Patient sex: F
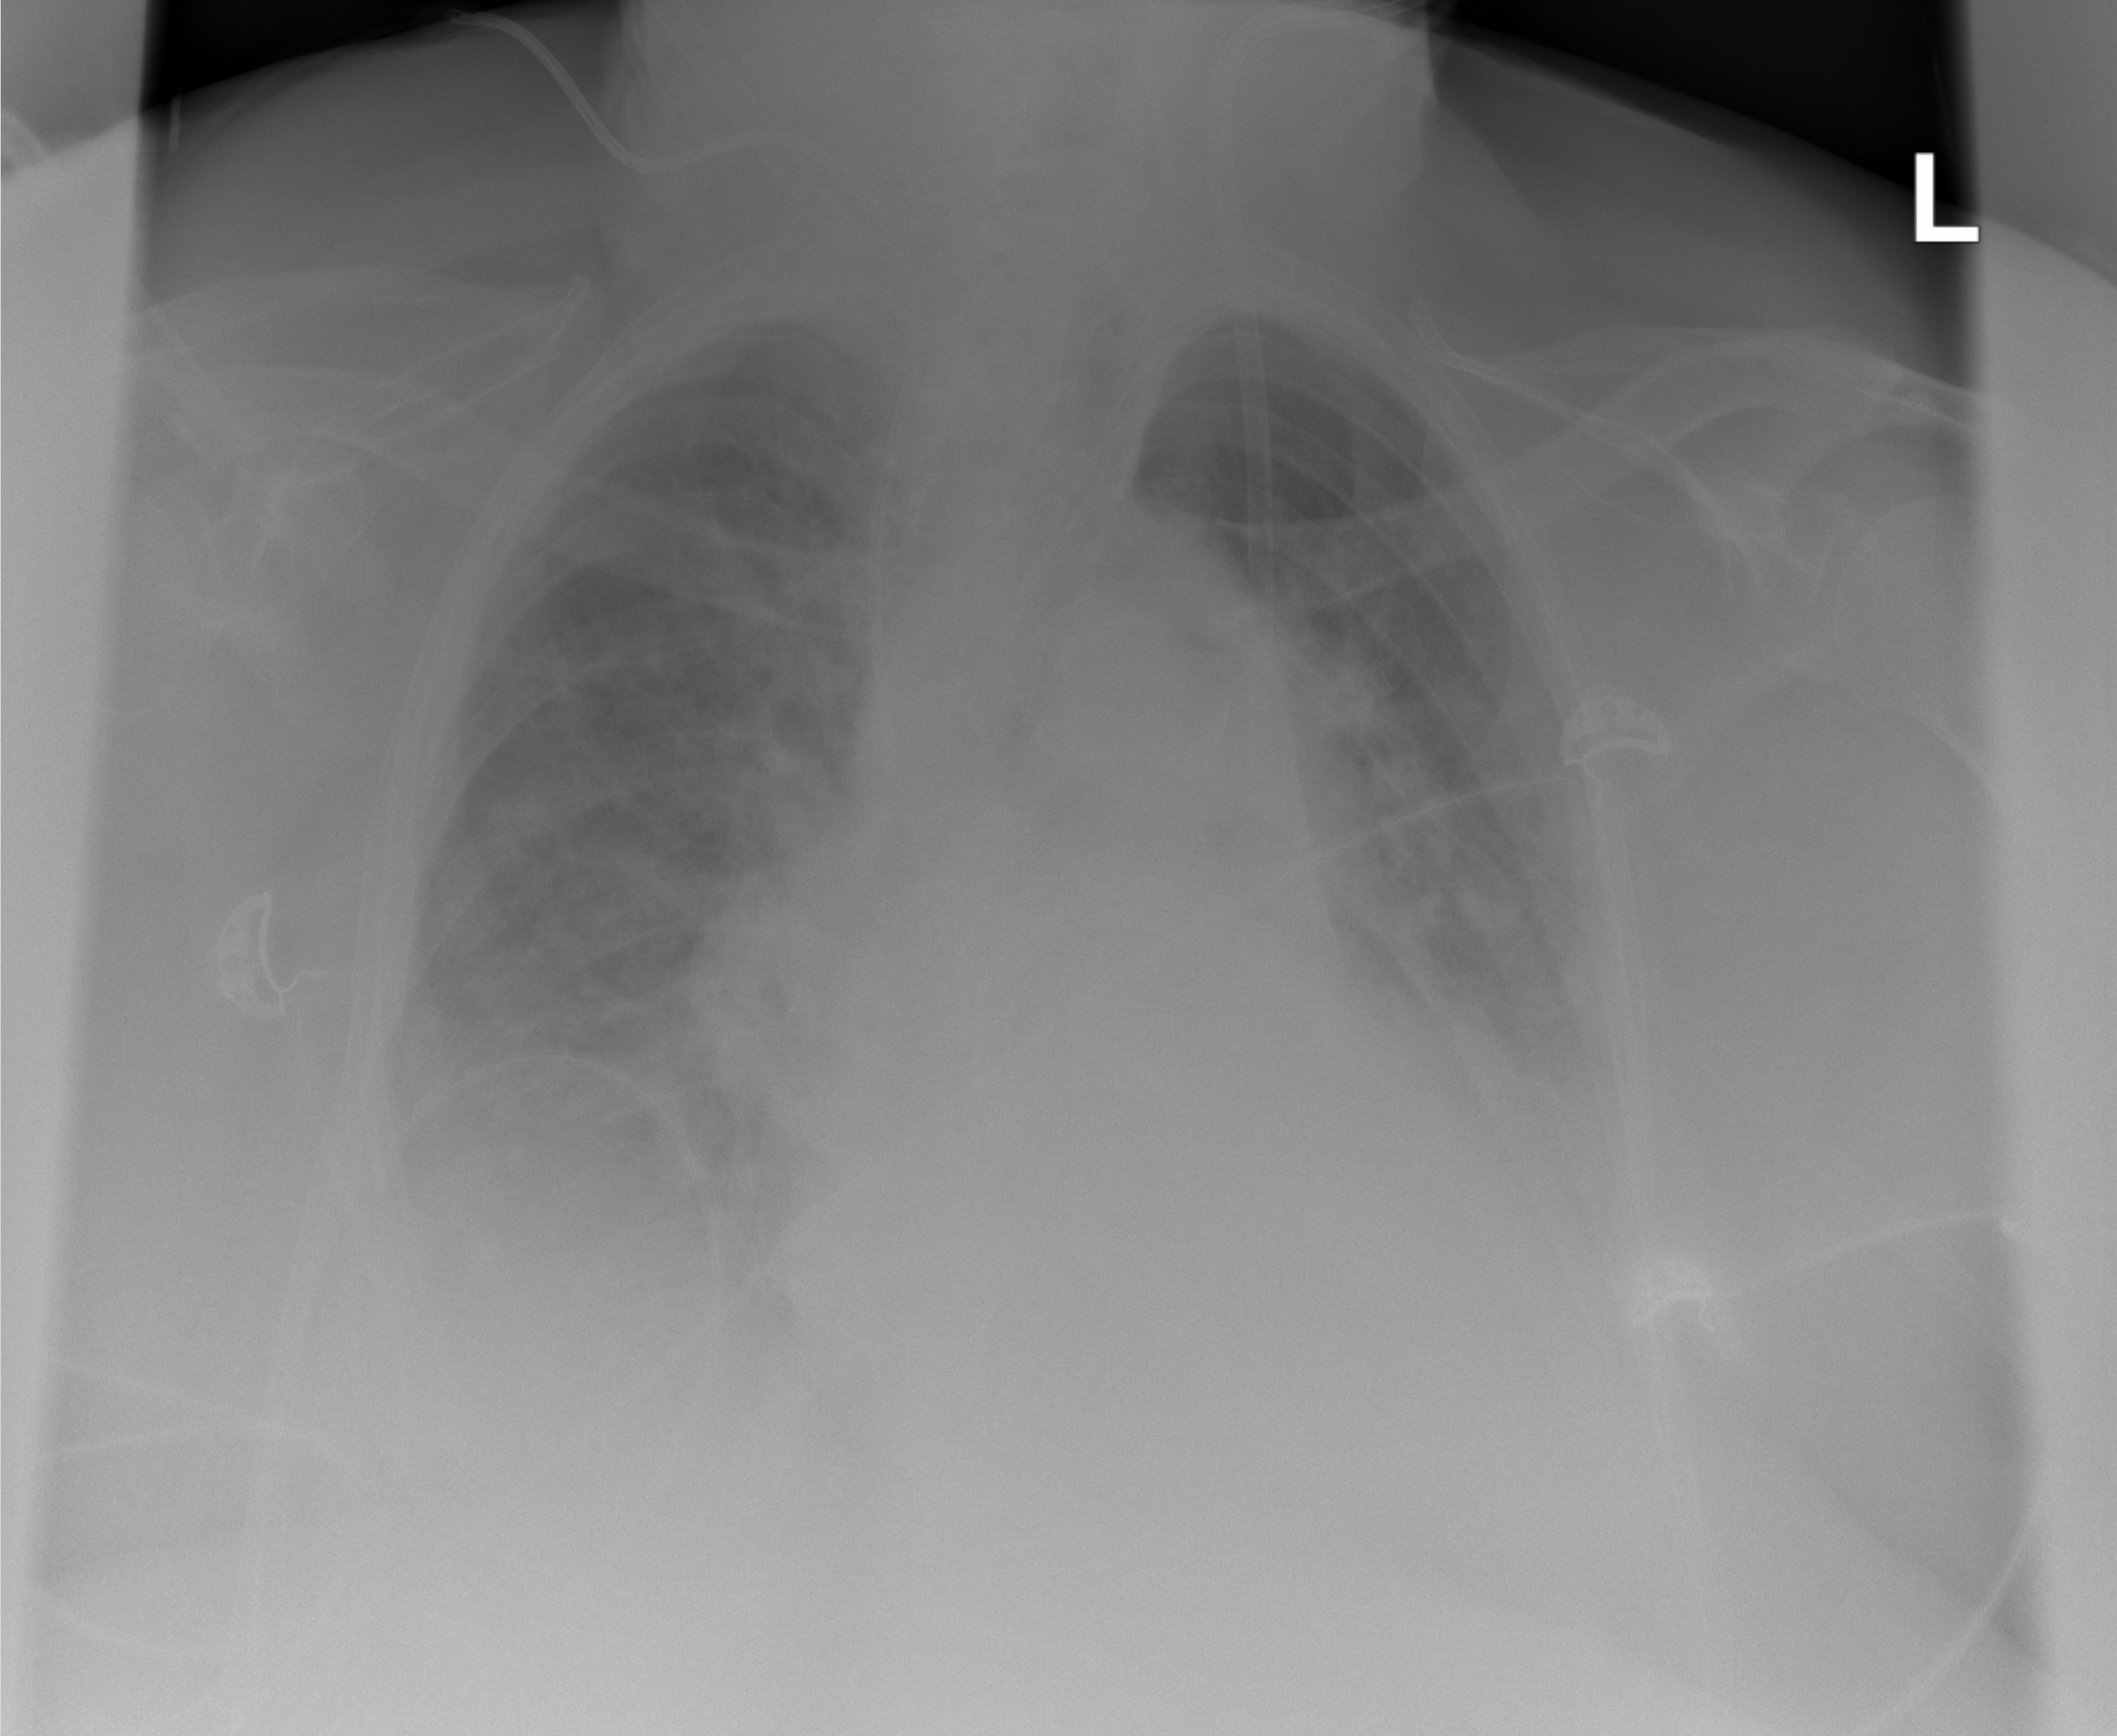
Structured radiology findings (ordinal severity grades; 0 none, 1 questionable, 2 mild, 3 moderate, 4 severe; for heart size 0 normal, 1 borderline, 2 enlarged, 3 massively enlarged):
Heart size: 2
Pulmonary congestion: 3
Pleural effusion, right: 3
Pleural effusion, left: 3
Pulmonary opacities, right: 2
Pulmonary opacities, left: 2
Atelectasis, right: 3
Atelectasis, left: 3